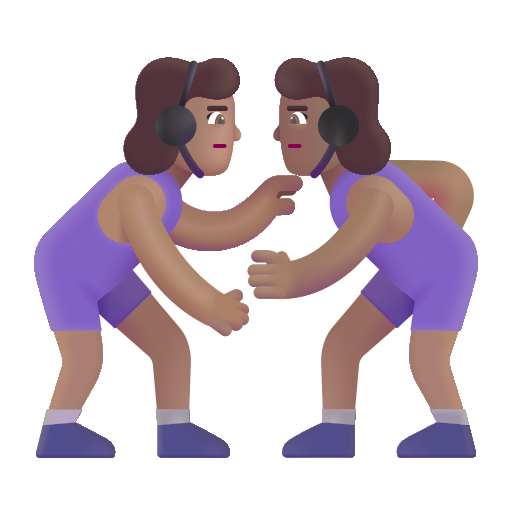
woman wrestling color